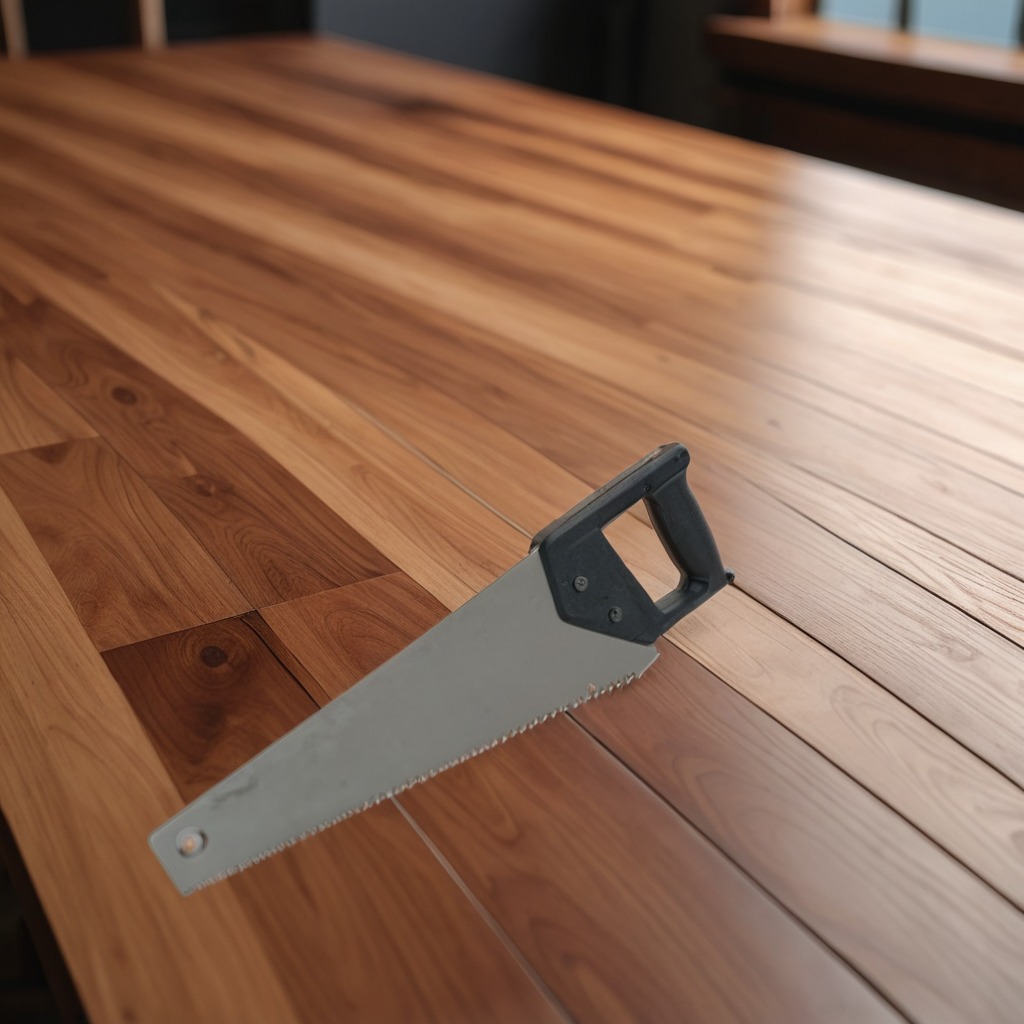
A metal saw is lying on the wooden table.